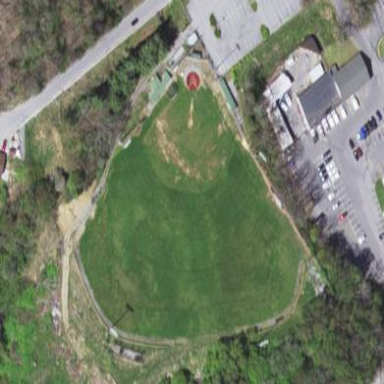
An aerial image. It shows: Baseball pitch for leisure and sports activities.